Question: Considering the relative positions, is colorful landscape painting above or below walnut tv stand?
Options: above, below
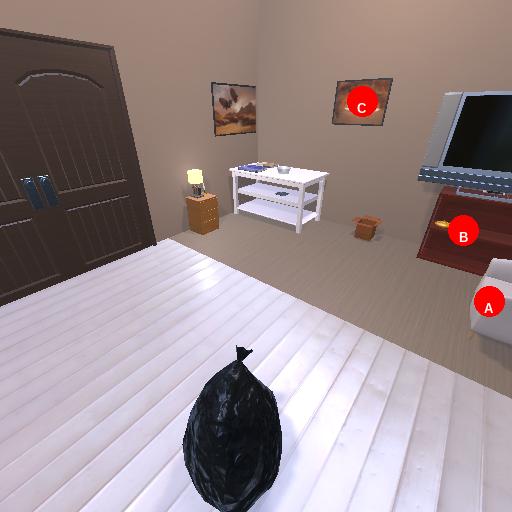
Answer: above